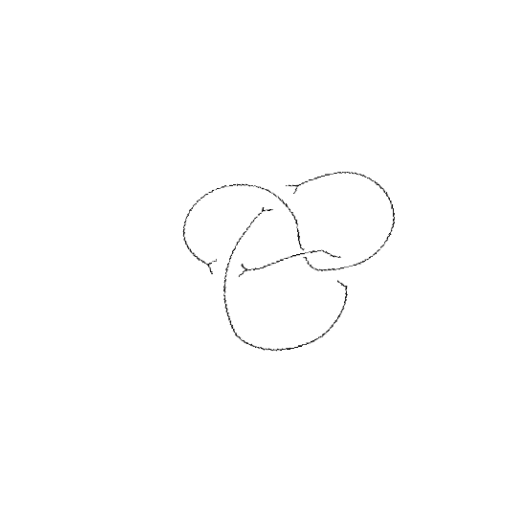
Crossing number: 4